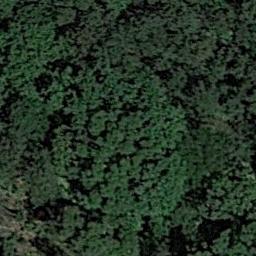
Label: forest